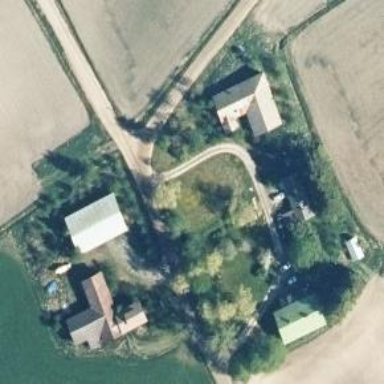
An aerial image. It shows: Farmyard area.